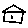
Label: house